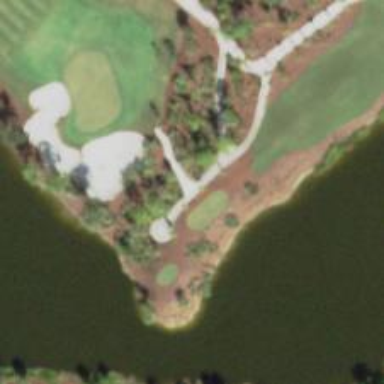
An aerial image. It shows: Footway that serves as golf path.